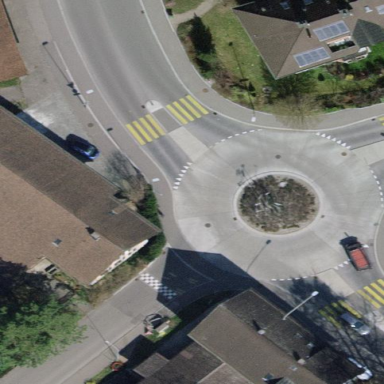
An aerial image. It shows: Tertiary road with concrete surface leading to roundabout.